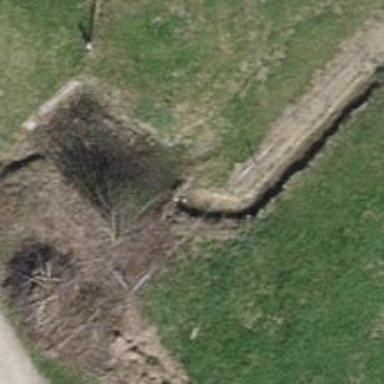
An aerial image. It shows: Culvert tunnel.